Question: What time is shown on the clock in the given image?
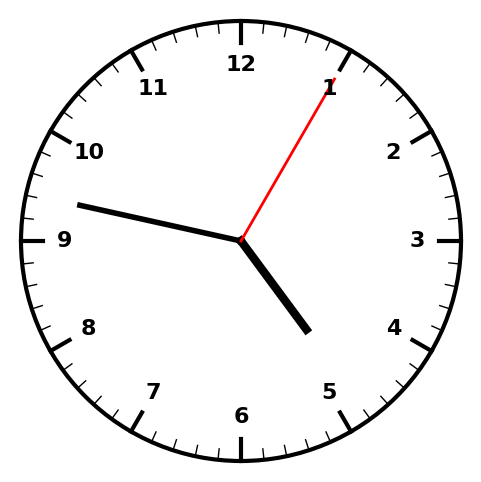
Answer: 04:47:05